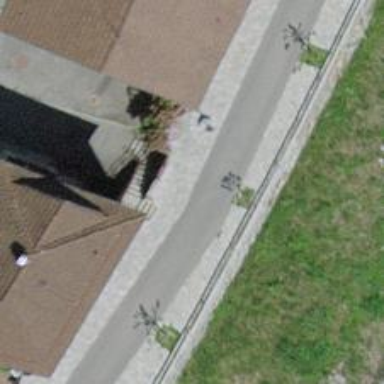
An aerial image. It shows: Set of steps on the road.